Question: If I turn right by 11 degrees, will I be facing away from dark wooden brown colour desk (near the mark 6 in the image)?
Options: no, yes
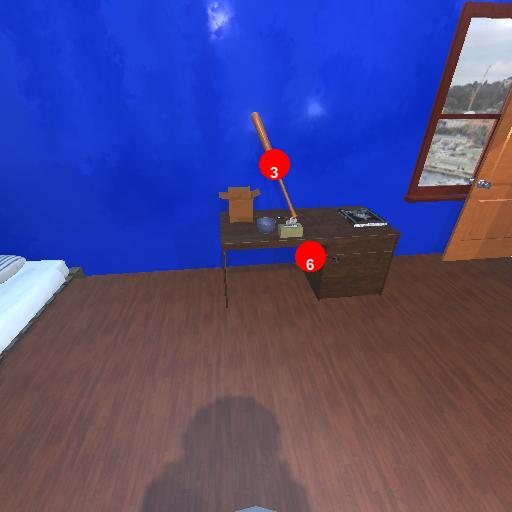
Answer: no